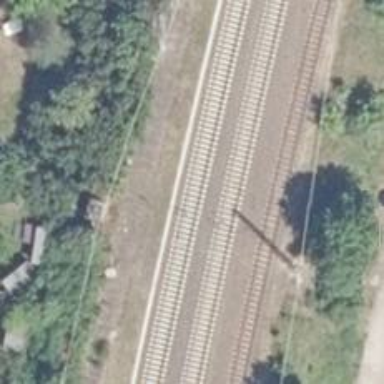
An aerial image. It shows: Milestone along the railway with catenary mast.